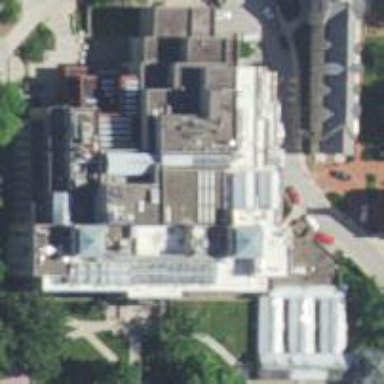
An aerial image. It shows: View of university building.